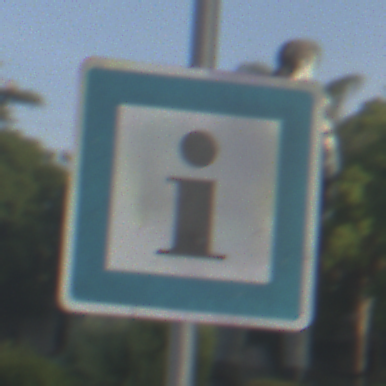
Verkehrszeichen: Informationsstelle
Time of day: SunriseSunset
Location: Outdoor (Suburban)
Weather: PartlyCloudy
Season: NotSpecified
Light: Natural